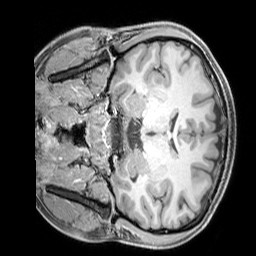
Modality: T1w
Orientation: coronal
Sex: female
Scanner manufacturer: siemens
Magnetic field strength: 3 T
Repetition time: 2.3 s
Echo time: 0.00226 s